Field crop: tomato
Growth stage: 2
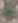
Species: solanum